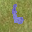
Label: 6